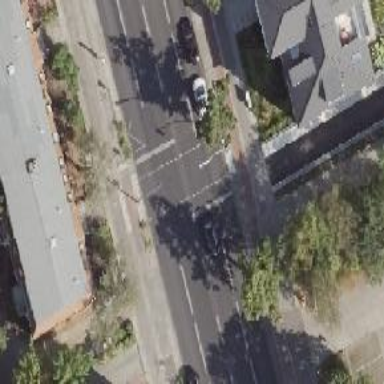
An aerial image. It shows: Pedestrian crossing with traffic signals.